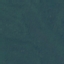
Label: Forest